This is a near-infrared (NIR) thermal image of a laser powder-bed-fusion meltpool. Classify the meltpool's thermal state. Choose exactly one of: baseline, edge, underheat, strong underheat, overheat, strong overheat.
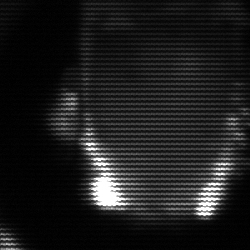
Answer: baseline